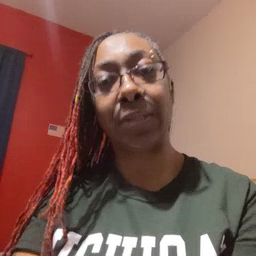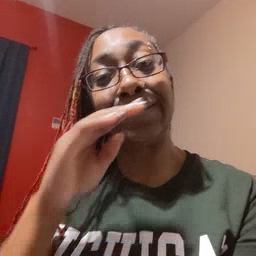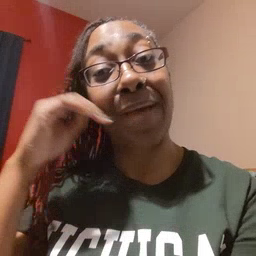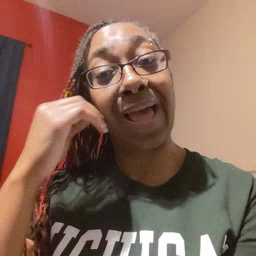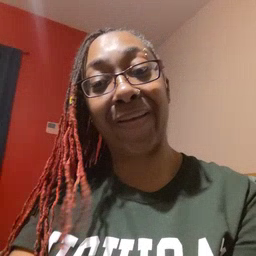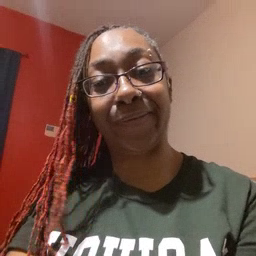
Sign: smile